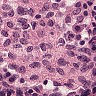
Metastatic tissue present: no